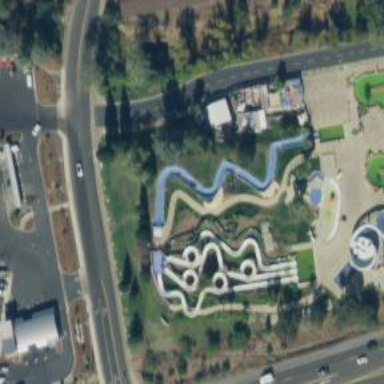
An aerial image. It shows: Water slide attraction.